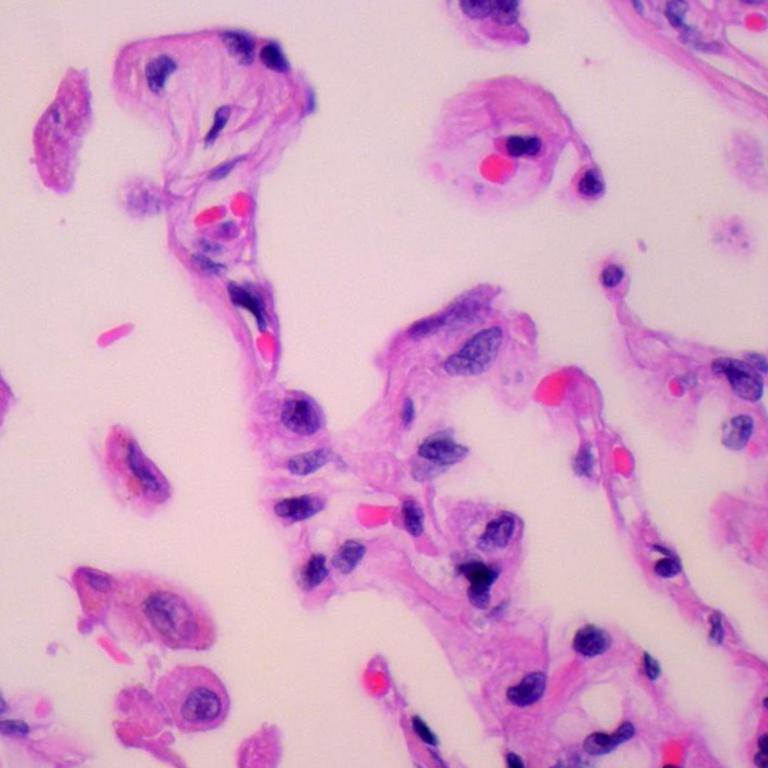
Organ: lung
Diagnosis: benign